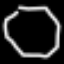
Label: octagon